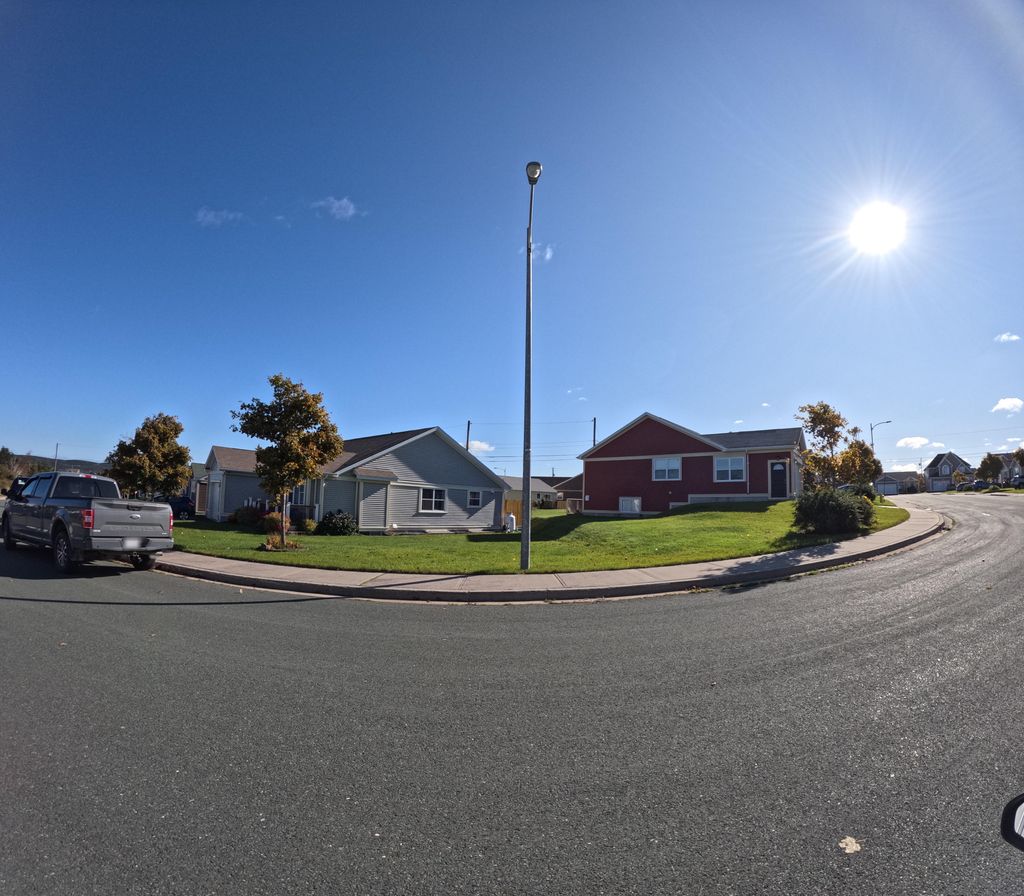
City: st_johns